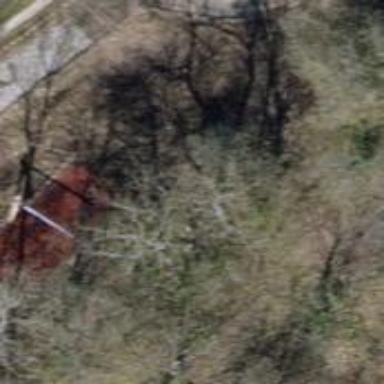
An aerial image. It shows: Brown bench.